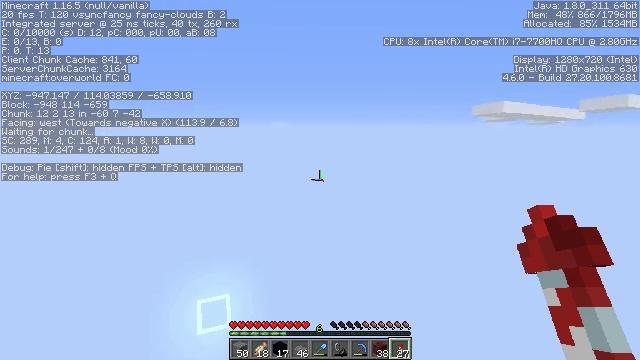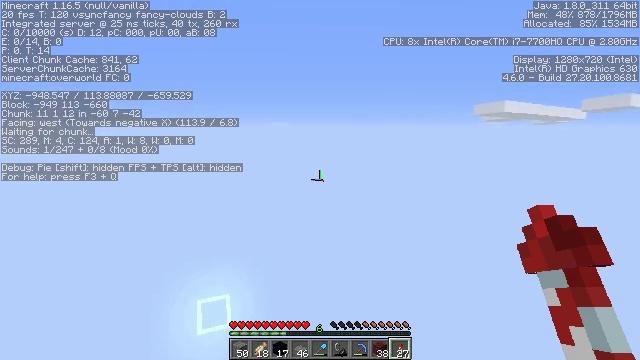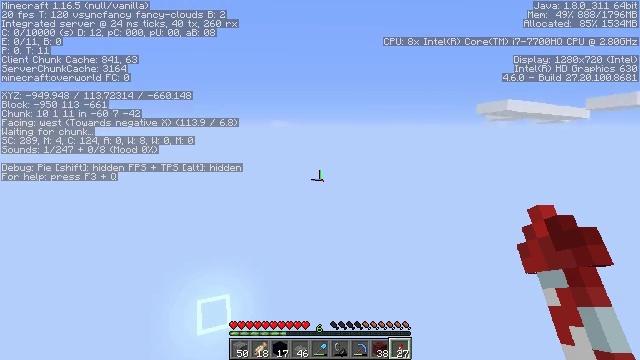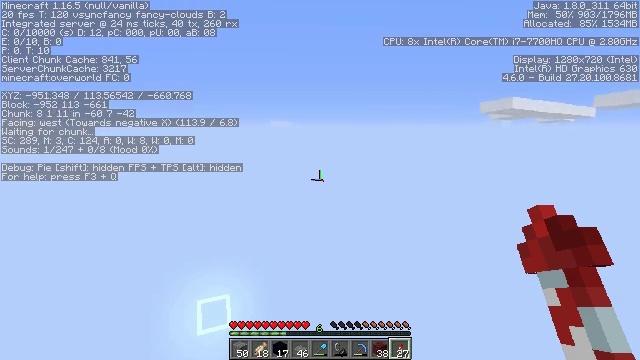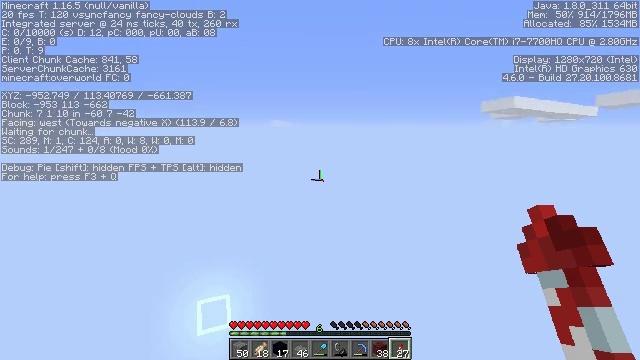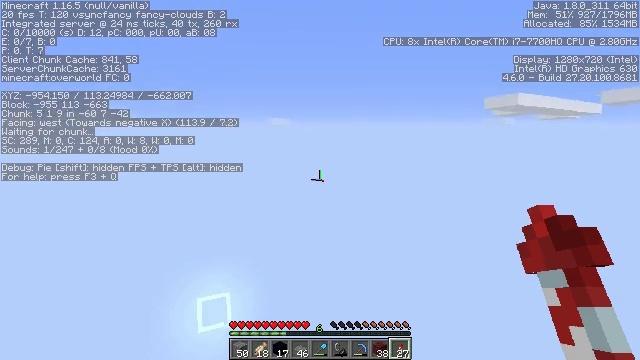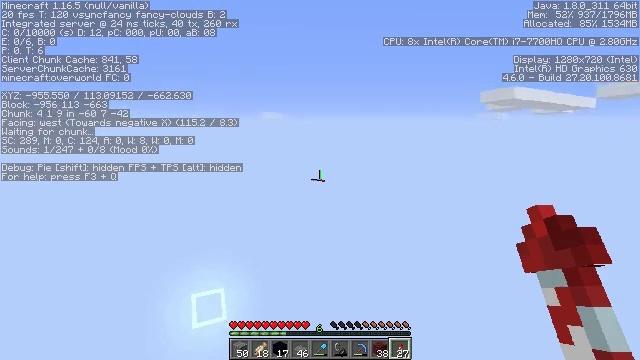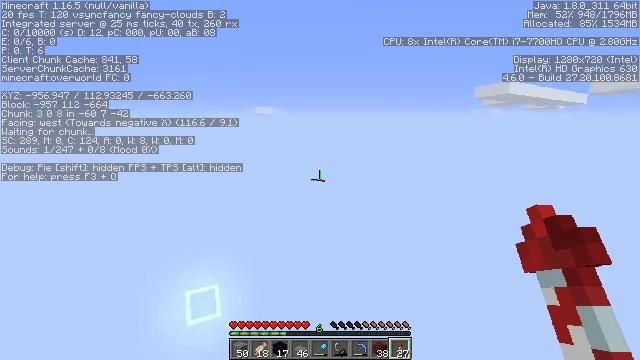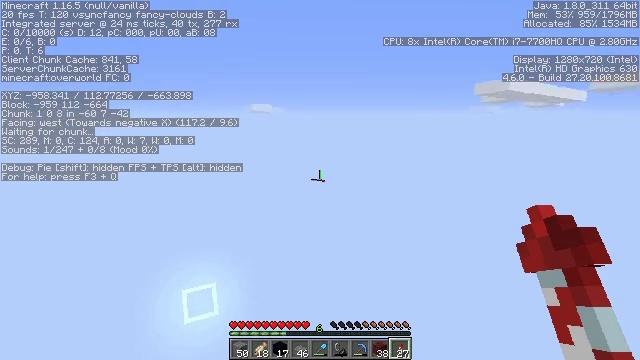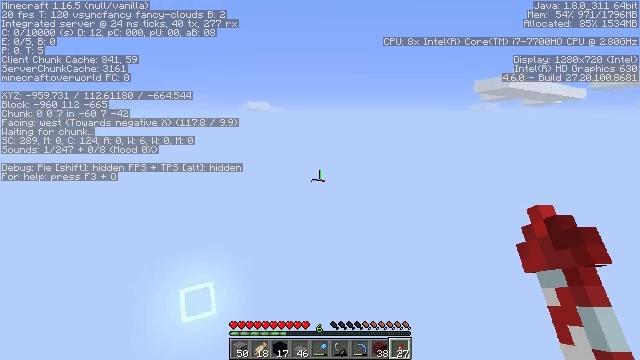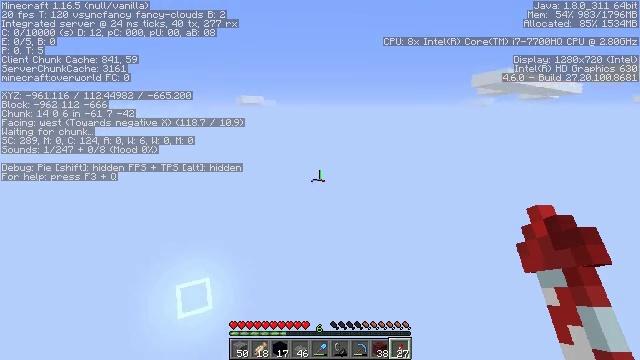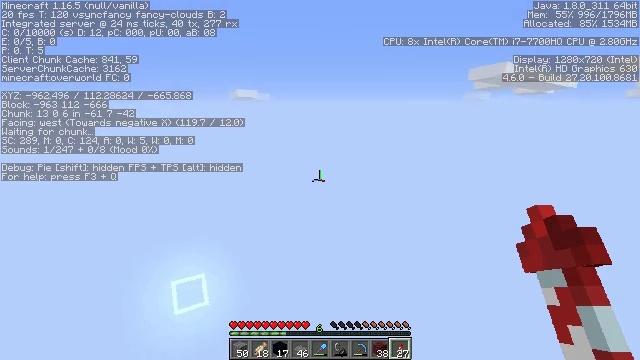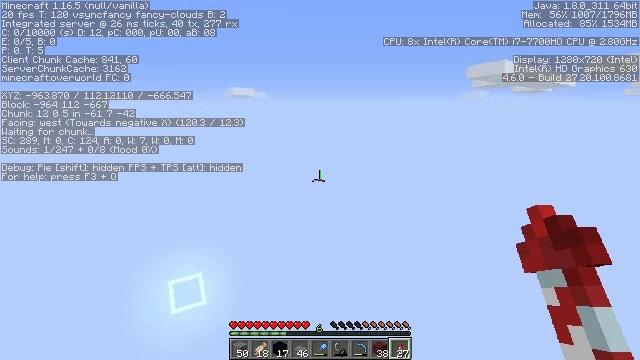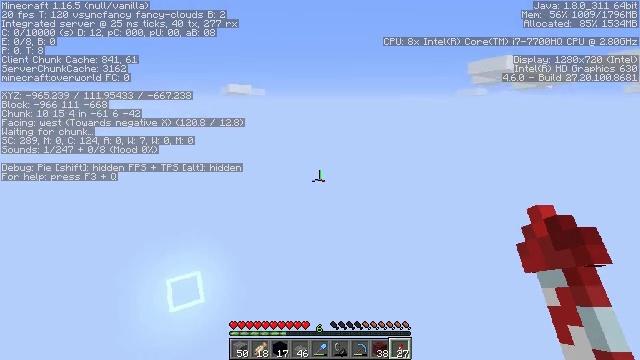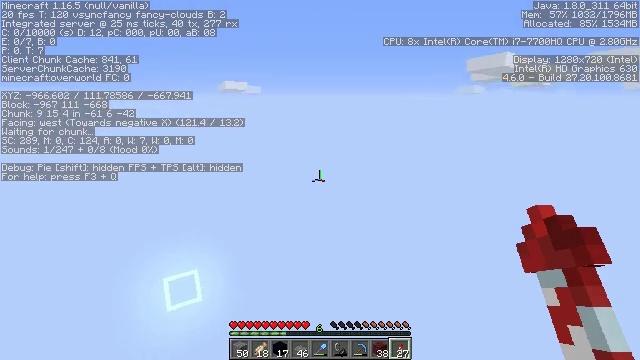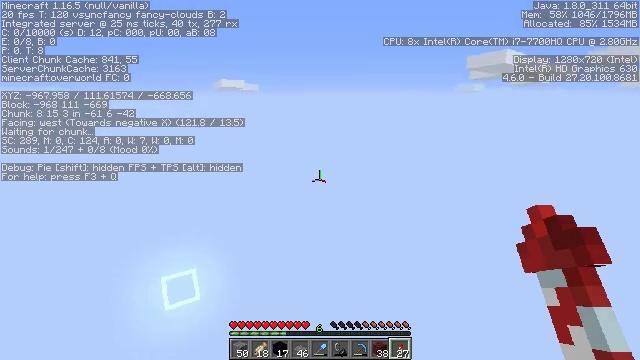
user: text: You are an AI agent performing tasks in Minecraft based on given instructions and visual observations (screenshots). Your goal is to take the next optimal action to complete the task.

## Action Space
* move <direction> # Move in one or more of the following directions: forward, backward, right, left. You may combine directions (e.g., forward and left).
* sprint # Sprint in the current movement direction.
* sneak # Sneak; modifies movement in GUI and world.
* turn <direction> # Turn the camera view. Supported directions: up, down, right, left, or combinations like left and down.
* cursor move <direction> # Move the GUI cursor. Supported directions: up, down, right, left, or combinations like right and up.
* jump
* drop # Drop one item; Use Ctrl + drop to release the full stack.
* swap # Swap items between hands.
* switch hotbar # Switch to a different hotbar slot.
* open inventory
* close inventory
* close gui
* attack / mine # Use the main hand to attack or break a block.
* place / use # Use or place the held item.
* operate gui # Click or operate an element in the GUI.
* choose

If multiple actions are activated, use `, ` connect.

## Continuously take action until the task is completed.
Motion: motion action
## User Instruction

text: Mine block black concrete powder.
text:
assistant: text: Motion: no_op
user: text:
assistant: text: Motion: no_op
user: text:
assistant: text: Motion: no_op
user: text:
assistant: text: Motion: no_op
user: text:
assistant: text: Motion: no_op
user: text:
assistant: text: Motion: turn right and down
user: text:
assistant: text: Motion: turn right
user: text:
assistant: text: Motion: no_op
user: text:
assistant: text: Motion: no_op
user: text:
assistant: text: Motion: turn down
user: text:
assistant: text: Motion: turn right and down
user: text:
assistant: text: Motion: no_op
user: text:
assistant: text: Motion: no_op
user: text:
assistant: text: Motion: no_op
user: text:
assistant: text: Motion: no_op
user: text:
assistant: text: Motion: no_op
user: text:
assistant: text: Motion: no_op
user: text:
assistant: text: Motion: no_op
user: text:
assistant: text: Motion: no_op
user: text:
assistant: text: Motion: no_op
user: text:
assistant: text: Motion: no_op
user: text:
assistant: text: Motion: no_op
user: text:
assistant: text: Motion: no_op
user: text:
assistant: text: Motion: no_op
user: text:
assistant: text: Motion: no_op
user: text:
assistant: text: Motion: no_op
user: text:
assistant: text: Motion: no_op
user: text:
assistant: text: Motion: turn right
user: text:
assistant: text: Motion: no_op
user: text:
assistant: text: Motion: no_op